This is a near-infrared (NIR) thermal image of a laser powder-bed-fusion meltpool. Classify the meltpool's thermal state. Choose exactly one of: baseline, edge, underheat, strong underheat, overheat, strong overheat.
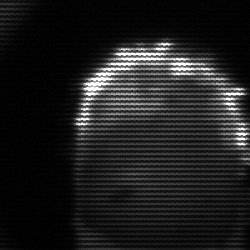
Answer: baseline